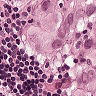
Metastatic tissue present: yes